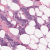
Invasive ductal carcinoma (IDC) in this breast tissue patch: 1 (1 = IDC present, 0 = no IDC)